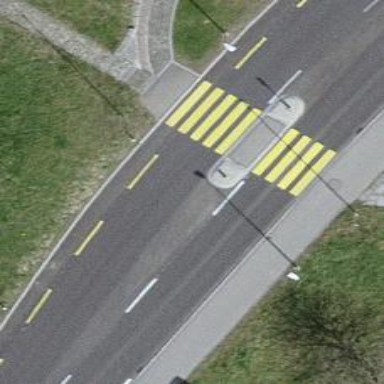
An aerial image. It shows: Secondary road with asphalt surface. There is dedicated cycle lane on the left side.